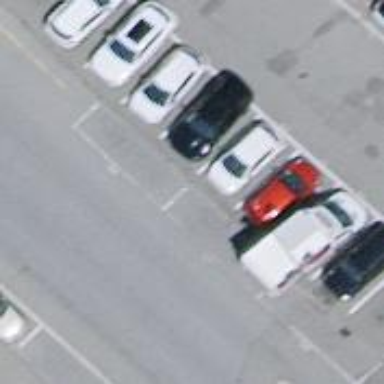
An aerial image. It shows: Charging station.